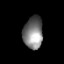
Tissue: prostate
Cell type: T cells
Senescence score: 0.1832
Nuclear area (px): 613
Mean DAPI intensity: 125.887